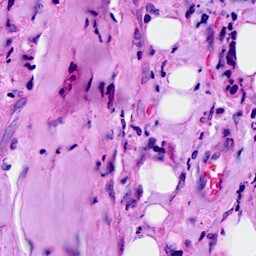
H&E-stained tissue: Breast